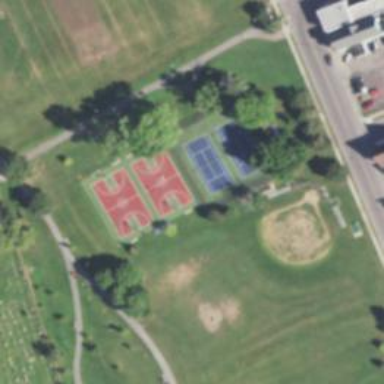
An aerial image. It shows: Basketball court on pitch.